【题型】选择题　【知识点】平面几何　【难度】easy
如图, 将一副三角板中的两块直角三角尺的直角顶点 $C$ 按如图所示的方式叠放在一起, 其中 $\angle A = 60^\circ$、$\angle D = 30^\circ$、$\angle B = \angle E = 45^\circ$。当 $\angle ACE < 180^\circ$ 且点 $E$ 在直线 $AC$ 的上方时, 如果三角板 $BCE$ 的直角边与边 $AD$ 平行, 那么 $\angle ACE$ 的度数为($  $)。

A. 30 或 60

B. 60 或 120

C. 45 或 60

D. 30 或 120
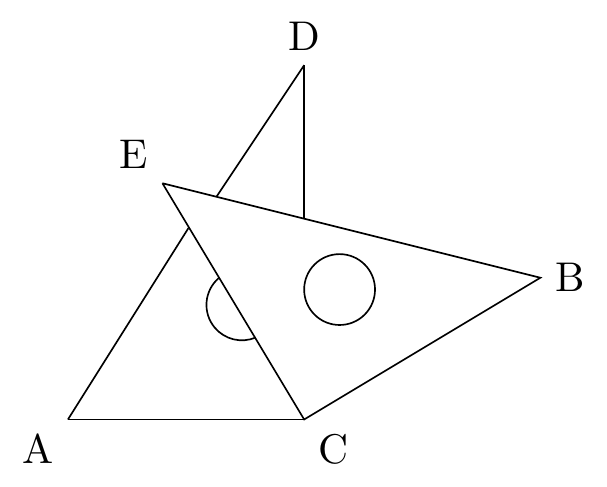
【解答】
解：分两种情况：

当 $CB // AD$ 时, 如图：

$\because CB // AD$,

$\therefore \angle ACB = 180^\circ - \angle A = 120^\circ$,

$\because \angle ECB = 90^\circ$,

$\therefore \angle ACE = \angle ACB - \angle ECB = 30^\circ$；

当 $CE // AD$ 时, 如图：

$\because CE // AD$,

$\therefore \angle ACE = 180^\circ - \angle A = 120^\circ$；

综上所述：如果三角板 $BCE$ 的直角边与边 $AD$ 平行, 那么 $\angle ACE$ 的度数为 $120^\circ$ 或 $30^\circ$, 故选：D。
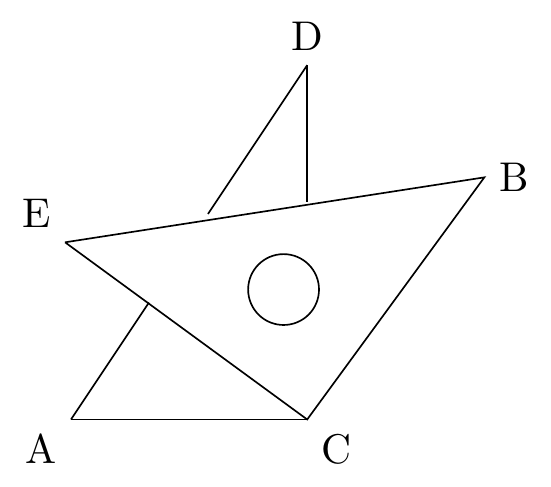
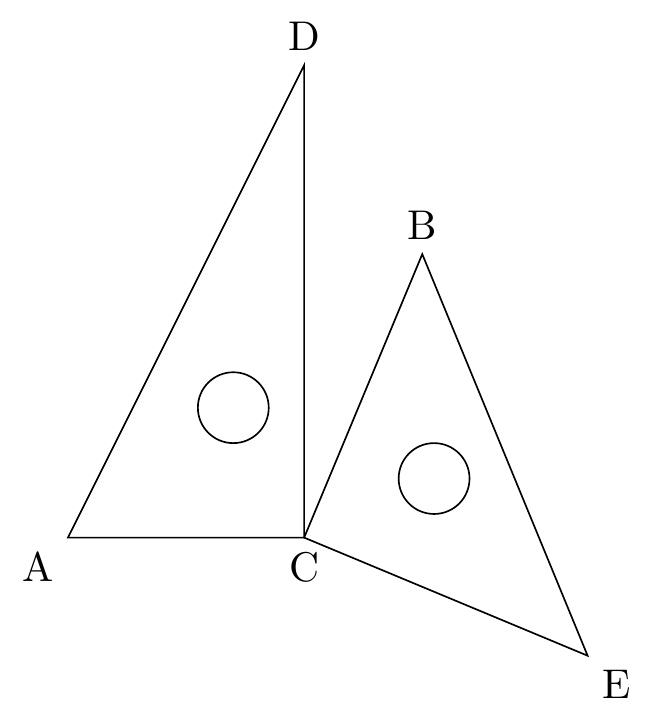